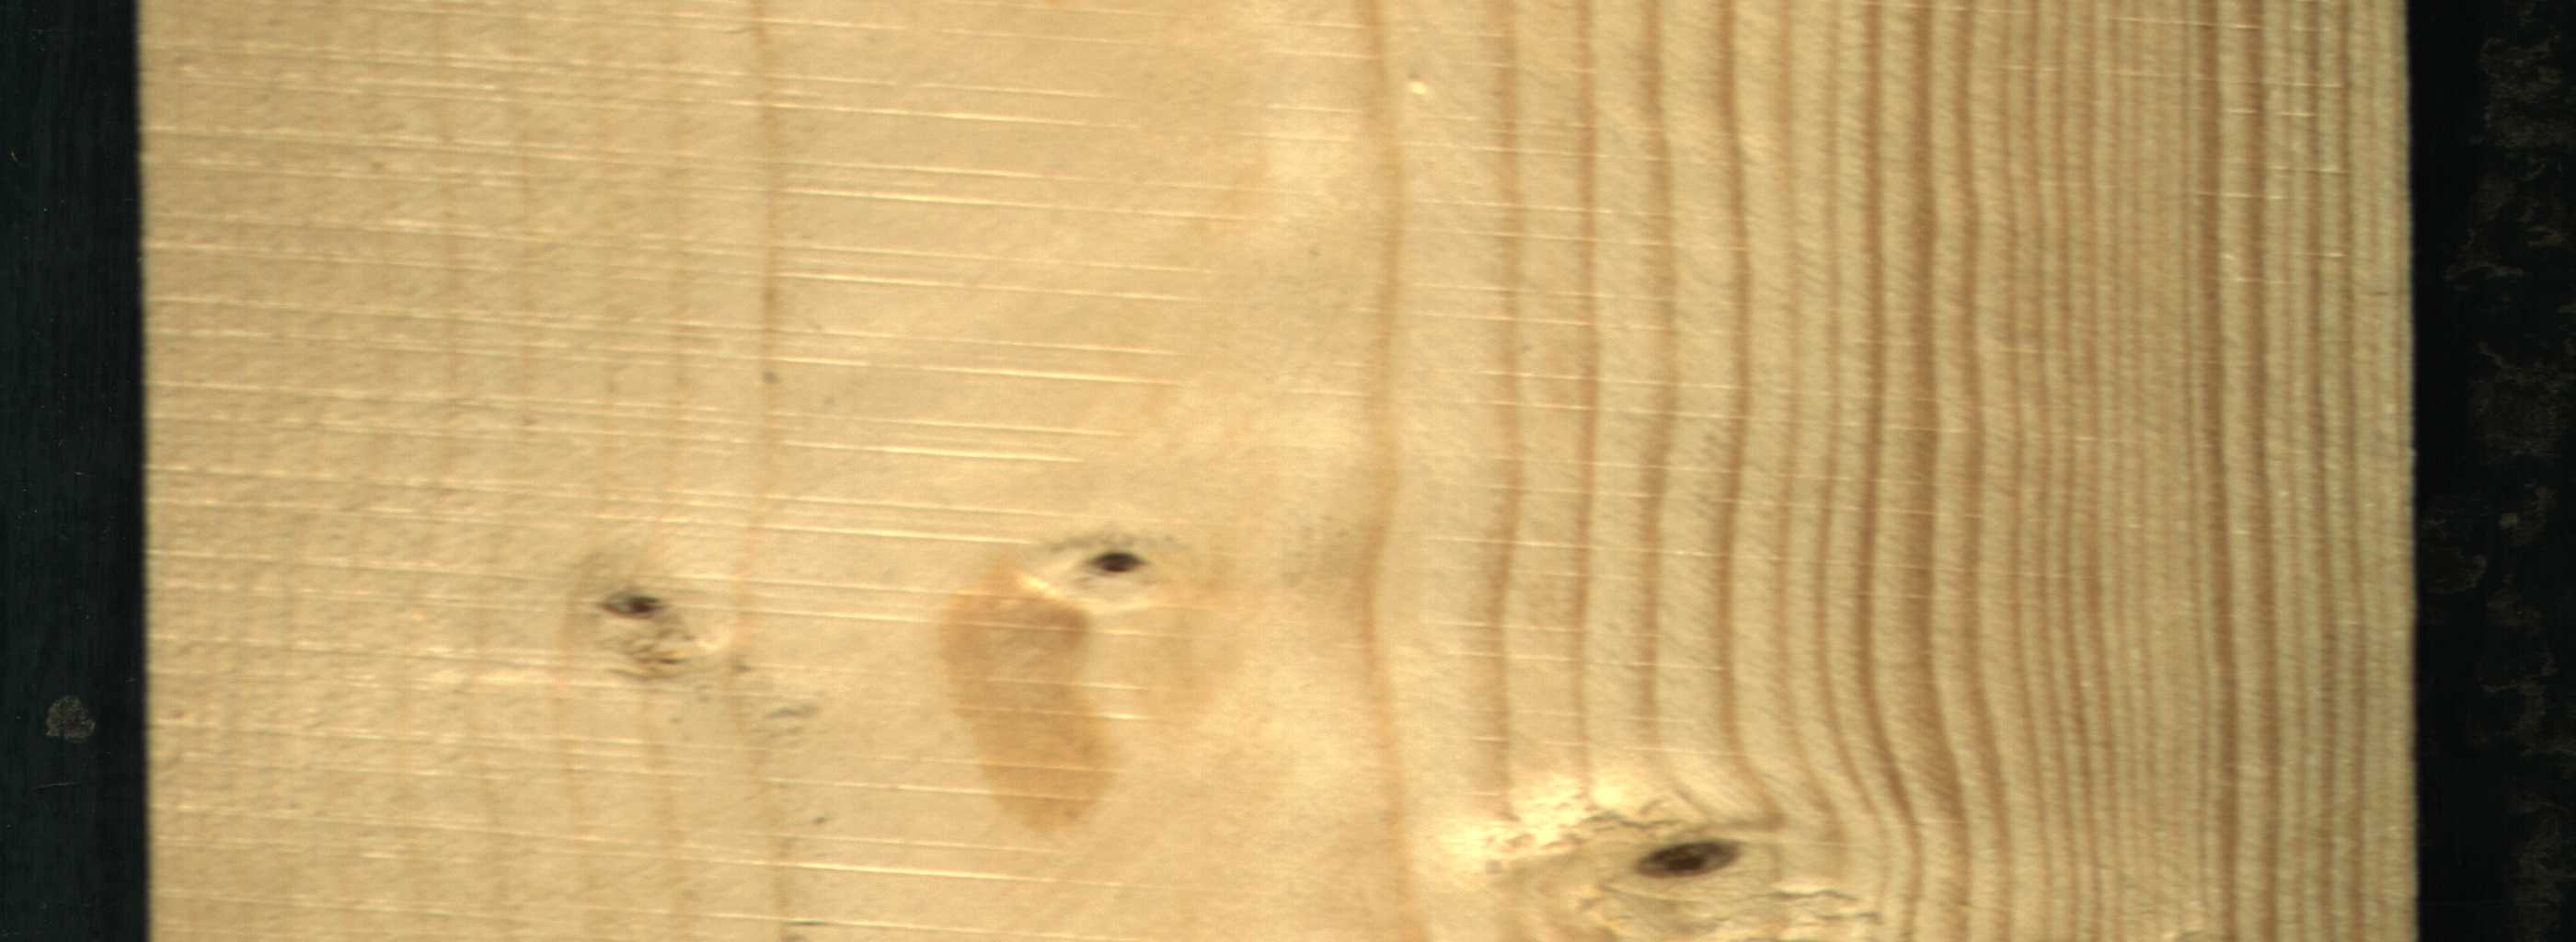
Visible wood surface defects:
Dead_Knot
Dead_Knot
Live_Knot